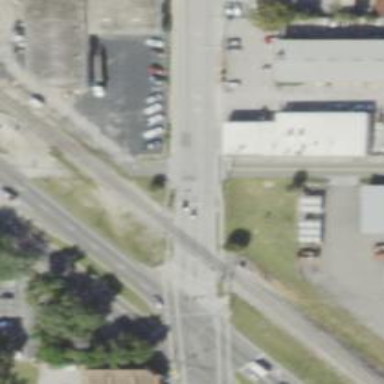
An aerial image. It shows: Solid stop line on the road marking.